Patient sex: M
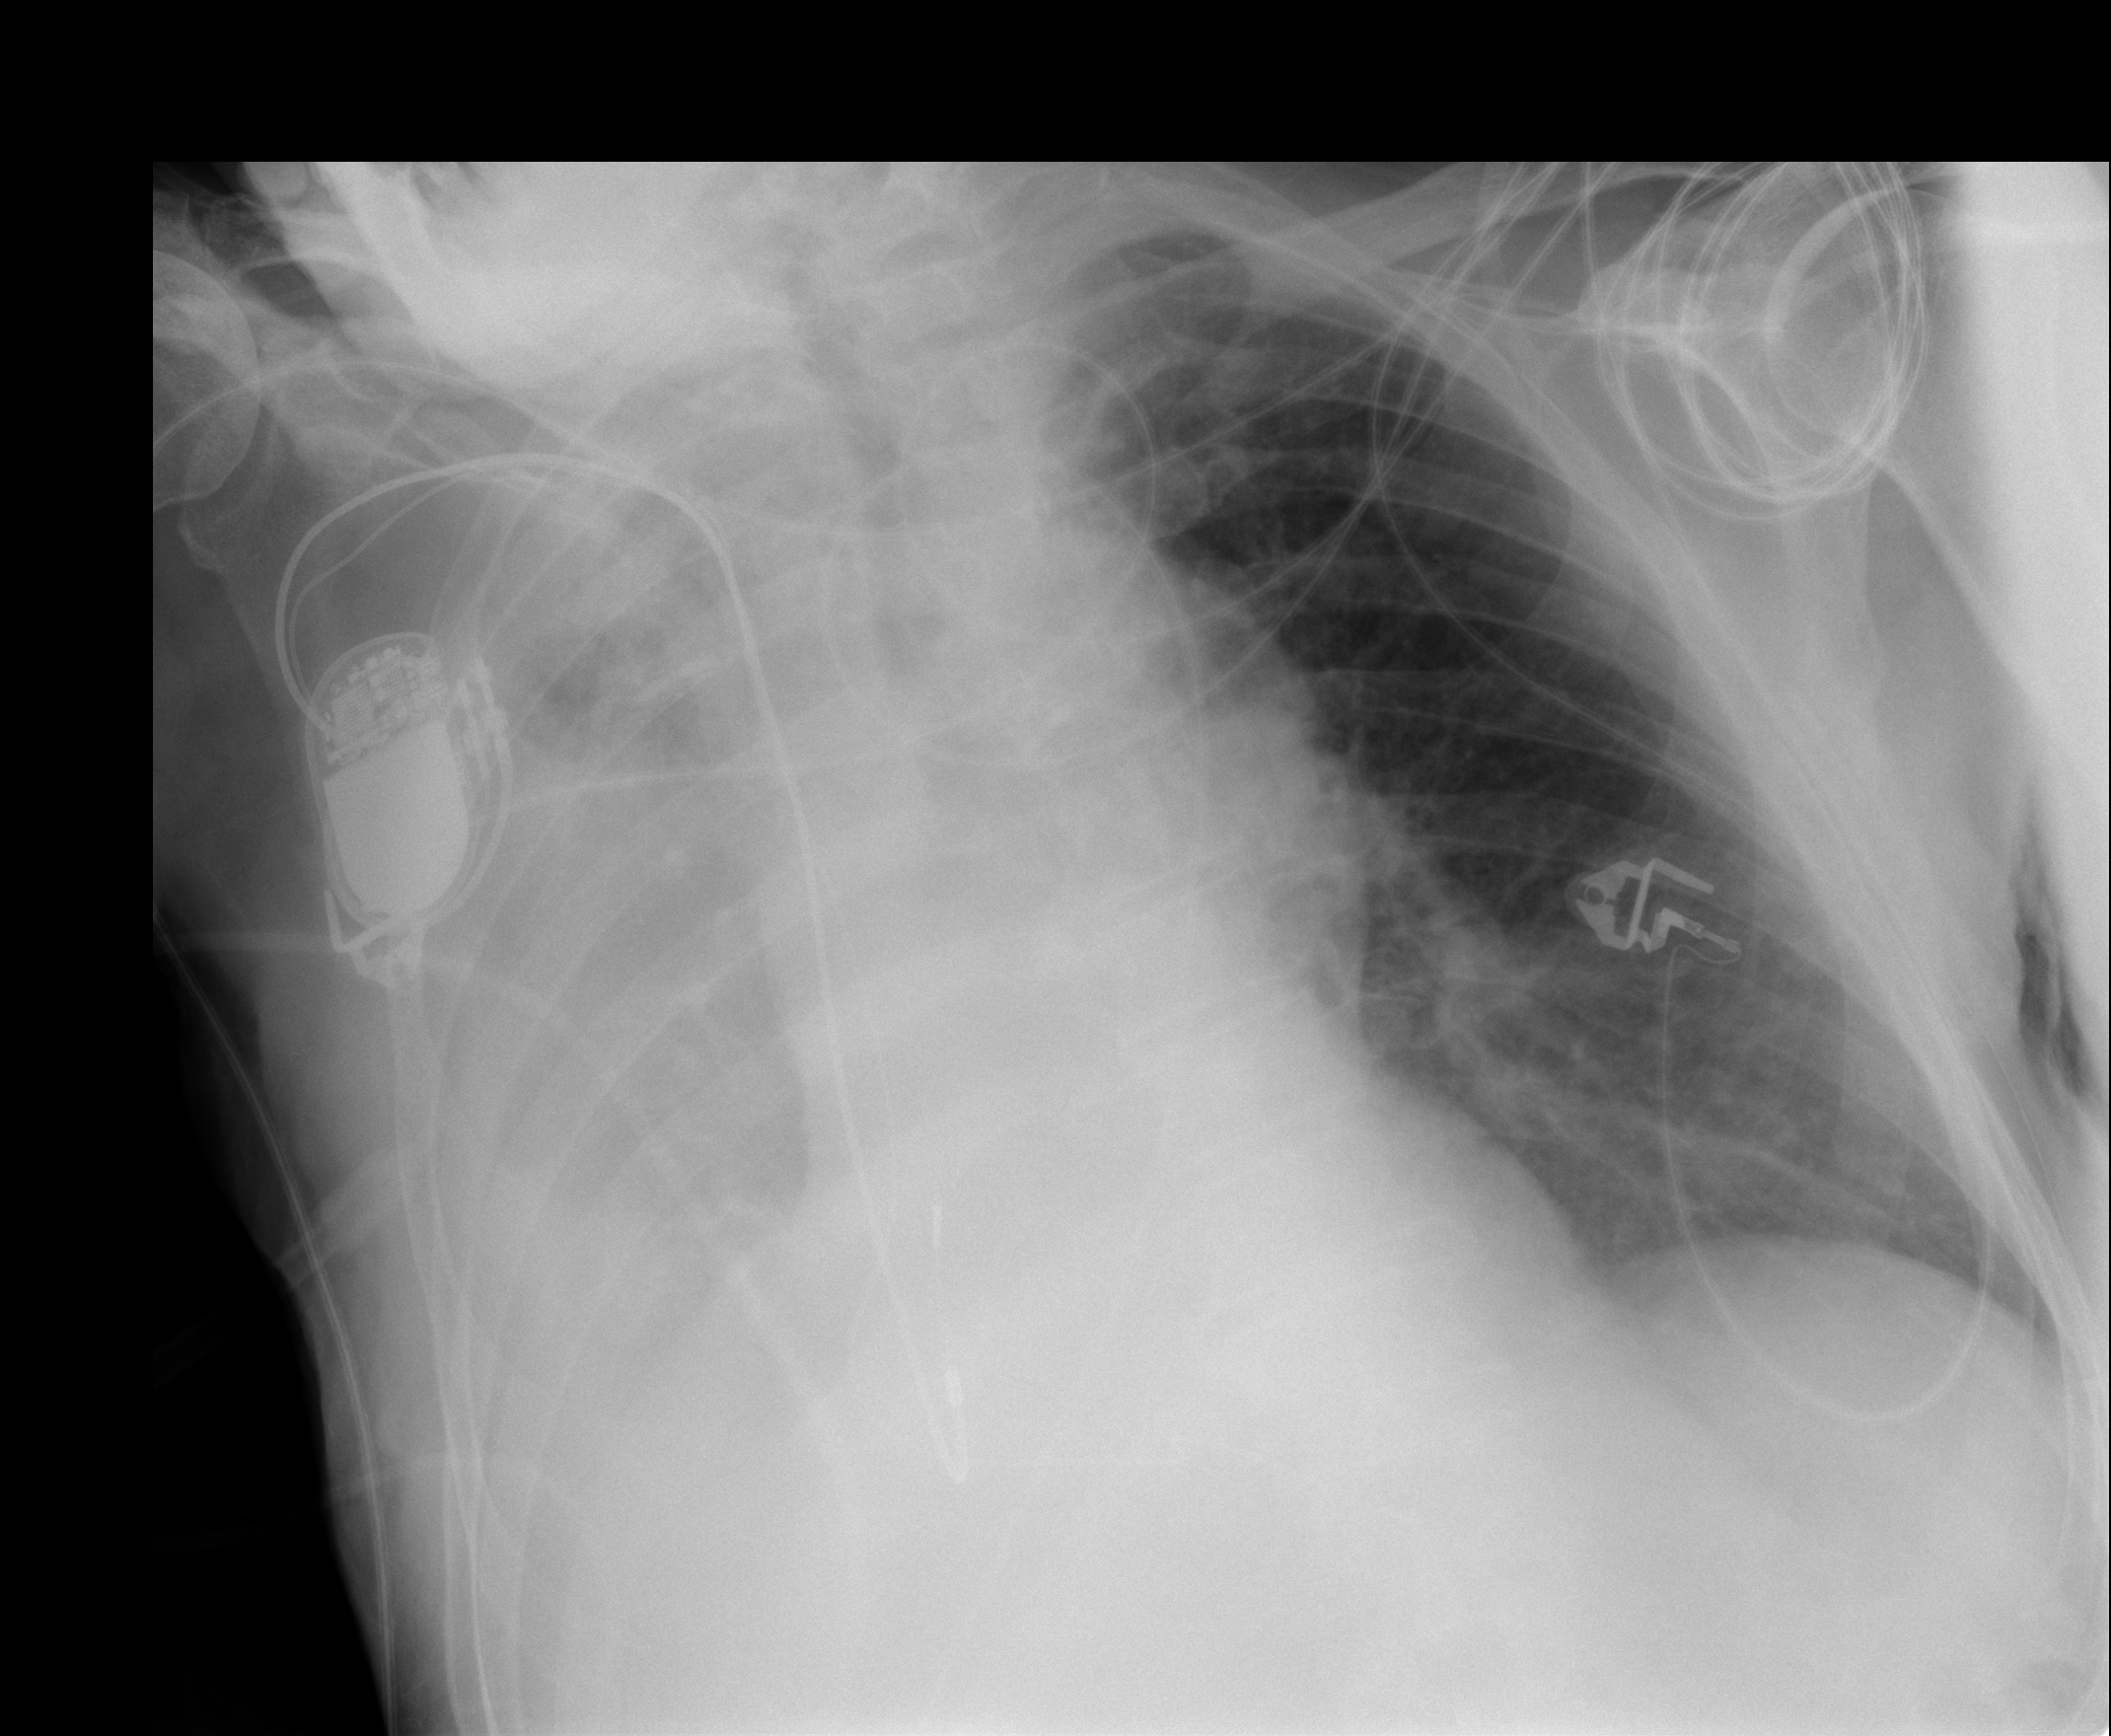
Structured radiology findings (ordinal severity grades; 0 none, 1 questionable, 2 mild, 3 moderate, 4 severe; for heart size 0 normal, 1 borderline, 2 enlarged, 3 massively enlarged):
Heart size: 0
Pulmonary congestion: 0
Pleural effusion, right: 4
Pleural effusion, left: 0
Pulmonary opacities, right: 0
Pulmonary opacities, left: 0
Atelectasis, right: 4
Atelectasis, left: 2